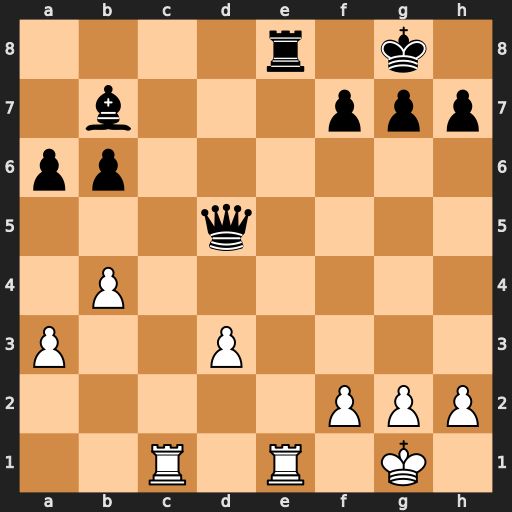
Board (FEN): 4r1k1/1b3ppp/pp6/3q4/1P6/P2P4/5PPP/2R1R1K1
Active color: w
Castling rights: -
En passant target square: -
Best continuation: Rxe8#